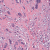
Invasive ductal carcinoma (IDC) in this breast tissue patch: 1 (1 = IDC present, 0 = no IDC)